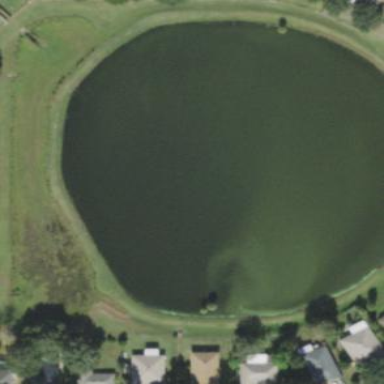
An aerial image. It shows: Serene pond surrounded by nature.